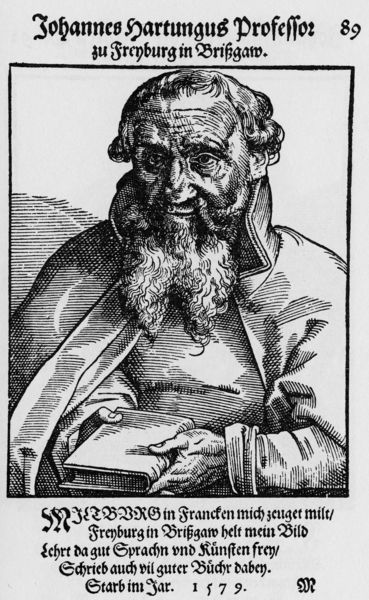
Titel: Bildnis des Johann Hartung (Hartungus)
Künstler: Tobias Stimmer
Institution: (Seriendruck)
Schlagwörter: hand, mann, schatten, umhang, weiß, sitzen, brust, daumen, frisur, grau, haar, hintergrund, licht, mund, nase, ohr, schwarz, stirn, blick, alt, bart, augen, bibel, falten, gesicht, halten, johannes, kragen, mensch, rahmen, tod, vollbart, ärmel, bild, bildnis, herr, hände, portrait, porträt, haare, mantel, lippen, locken, renaissance, lächeln, holzschnitt, schrift, wangen, furchen, grafik, graphik, linien, rand, inschrift, brauen, pupillen, deutsch, bauch, alter, unterschrift, buch, torso, druck, lithographie, schnitt, schwarz-weiß, schraffur, schraffuren, radierung, stich, seite, illustration, text, buchstaben, überschrift, autor, stirnfalten, worte, manschette, runzeln, zahl, ziffer, sterben, lichts, gelehrter, zeilen, dürer, nasenspitze, emblem, kupferstich, hält, professor, straffur, majuskel, holzshnitt, fingernagel, franken, mannn, seitenzahl, hartung, mantelkragen, breisgau, francken, freiburg, freyburg, hdiuq3, johannes hartung, starb, 89, gespaltener, 1579, hartmaus, xxxxxxxxxxxxxxxxxxxxxxxxxx, der dichter, freiburg im breisgau, hartungus